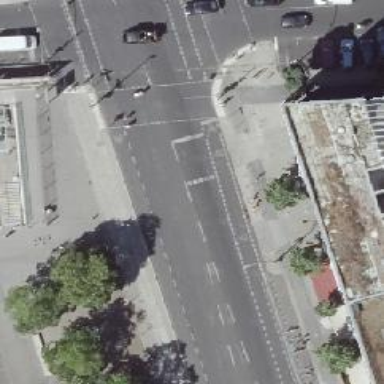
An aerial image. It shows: Secondary road with asphalt surface. There are separate sidewalks on both sides and dedicated cycling lanes on both sides.